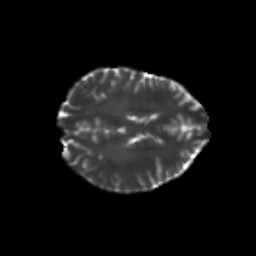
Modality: T2w
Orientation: axial
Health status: healthy
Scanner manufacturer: philips
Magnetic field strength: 3 T
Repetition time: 6.964 s
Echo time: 0.092 s